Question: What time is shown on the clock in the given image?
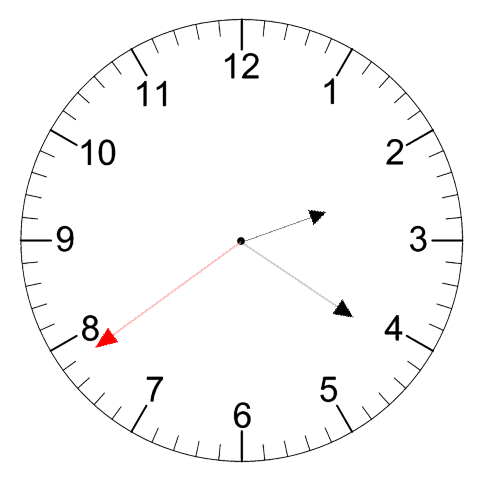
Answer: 02:20:39